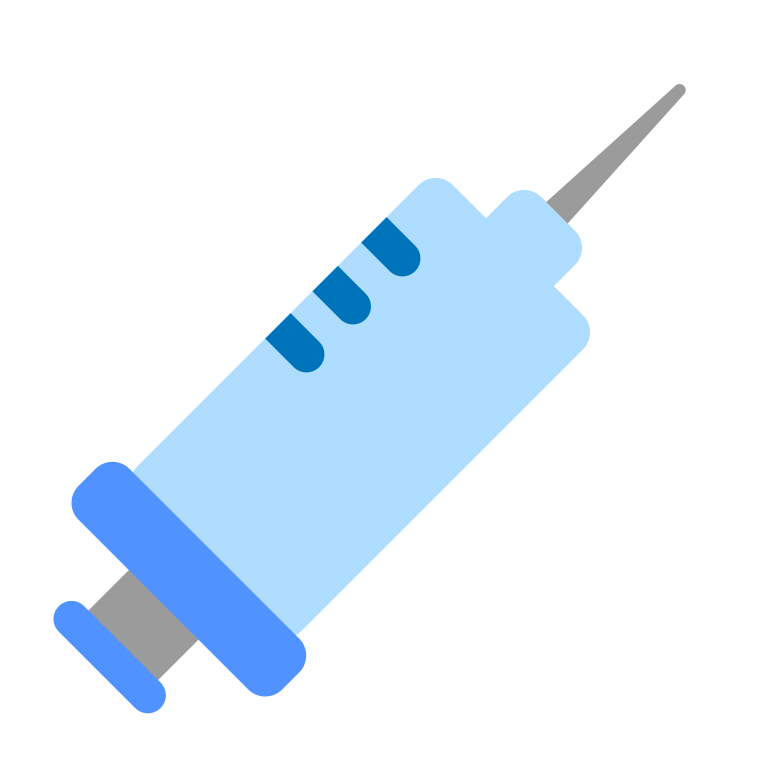
syringe flat